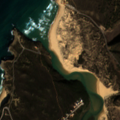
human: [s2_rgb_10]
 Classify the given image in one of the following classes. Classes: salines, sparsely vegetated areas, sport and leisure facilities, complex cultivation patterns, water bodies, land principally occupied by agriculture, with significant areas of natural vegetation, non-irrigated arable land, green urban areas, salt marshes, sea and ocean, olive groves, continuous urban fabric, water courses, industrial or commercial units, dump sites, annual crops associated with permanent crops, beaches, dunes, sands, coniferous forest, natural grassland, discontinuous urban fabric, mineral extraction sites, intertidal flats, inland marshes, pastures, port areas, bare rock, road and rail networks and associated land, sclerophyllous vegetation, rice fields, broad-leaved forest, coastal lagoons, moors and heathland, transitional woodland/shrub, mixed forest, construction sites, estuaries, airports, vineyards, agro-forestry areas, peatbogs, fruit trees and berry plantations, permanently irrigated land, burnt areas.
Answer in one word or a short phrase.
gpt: sport and leisure facilities, land principally occupied by agriculture, with significant areas of natural vegetation, sclerophyllous vegetation, beaches, dunes, sands, water courses, sea and ocean